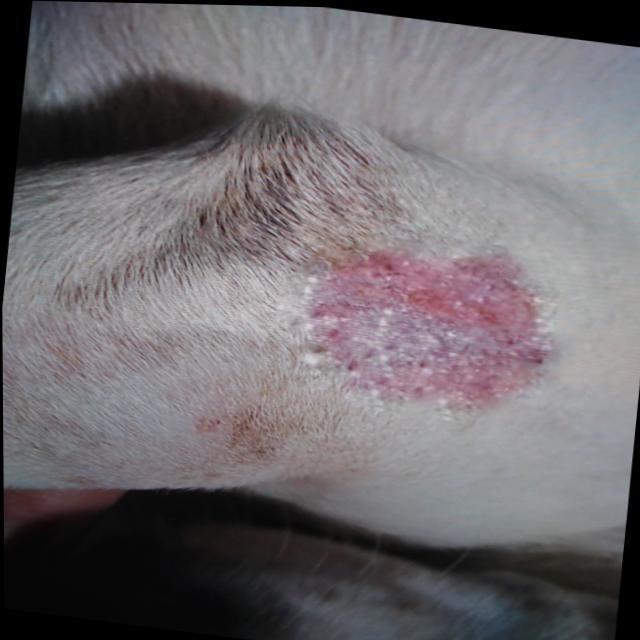
Canine ringworm (Dermatophytosis) — fungal infection caused by Microsporum or Trichophyton. Presents with circular alopecia, scaling, crusting, and broken hairs.